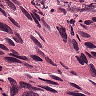
Metastatic tissue present: yes